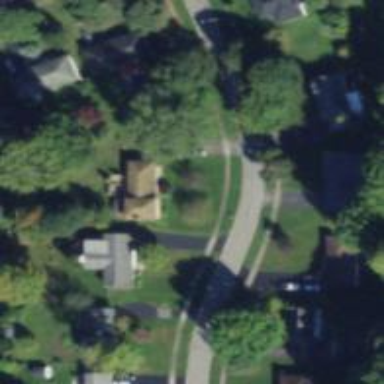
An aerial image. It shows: Residential road with asphalt surface and separate sidewalk.